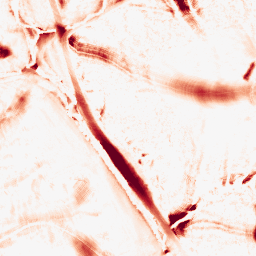
Category: morphological
Decomposition family: morphological
Decomposition parameters: operation: opening
size: 20
Upsampling method: bicubic_3x
Upsampling parameters: scale: 3
Upsampling scale: 3